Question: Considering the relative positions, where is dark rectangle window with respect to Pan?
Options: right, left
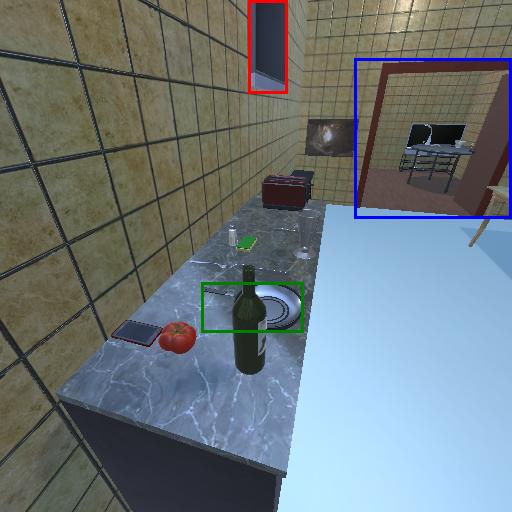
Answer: right